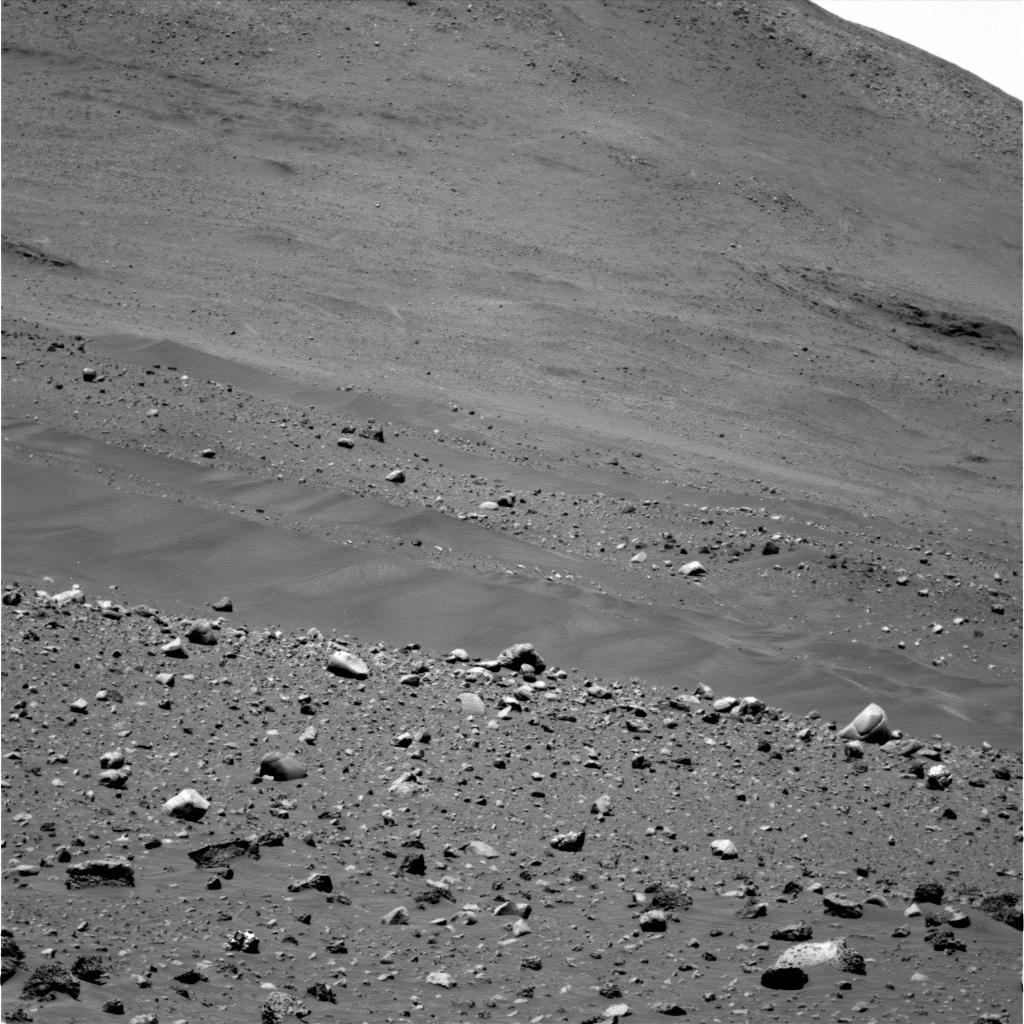
Terrain classes present: Gravel / Sand / Soil, Rock, Shadow, Sky / Distant Mountains